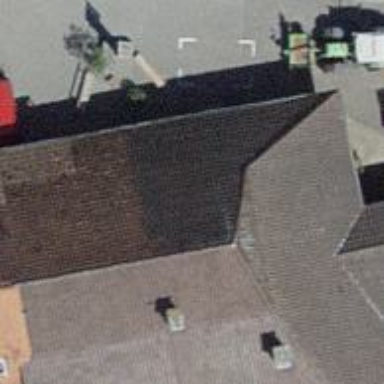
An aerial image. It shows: Café.